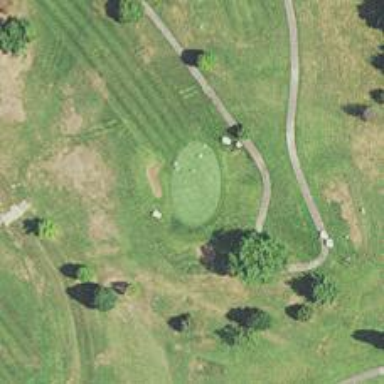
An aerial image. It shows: Golf hole.